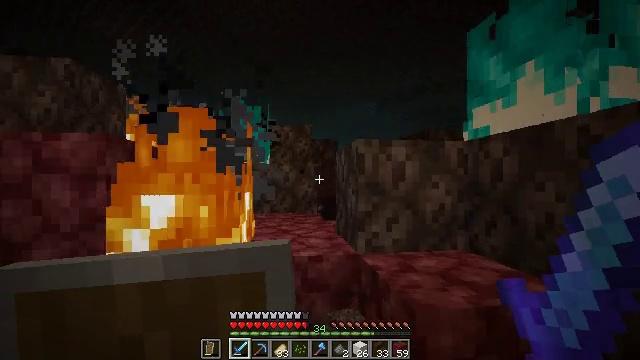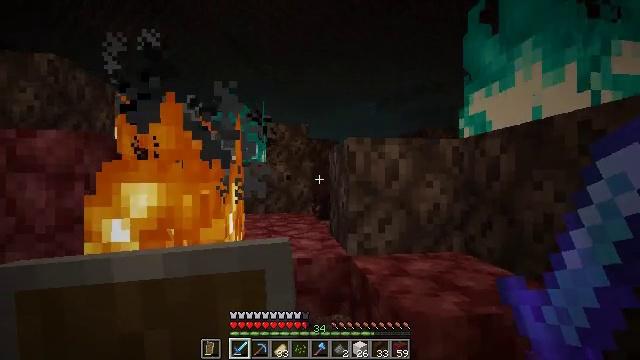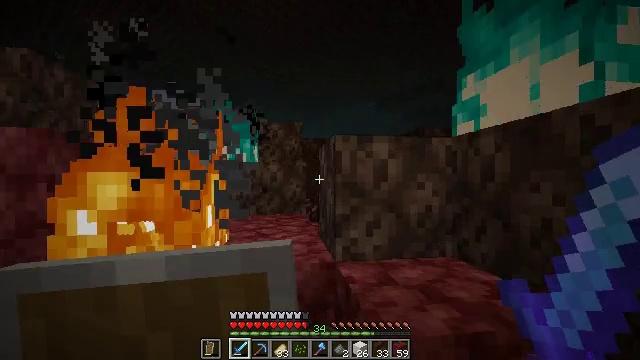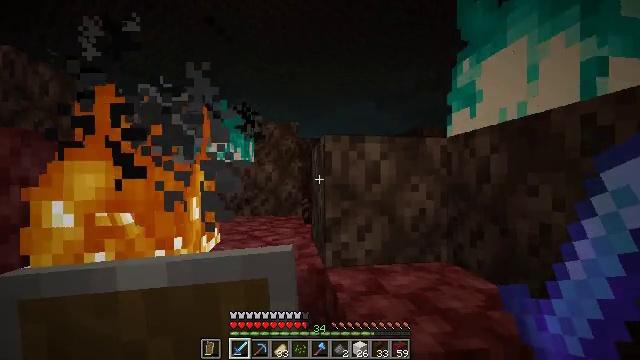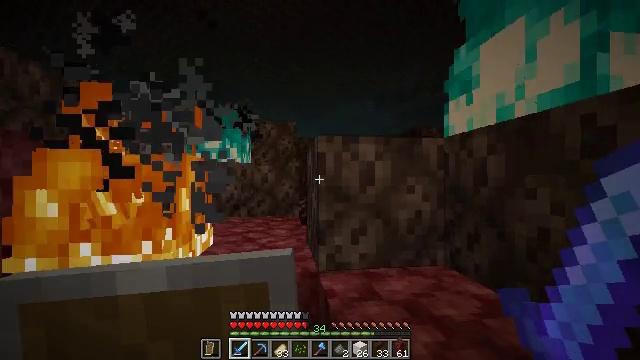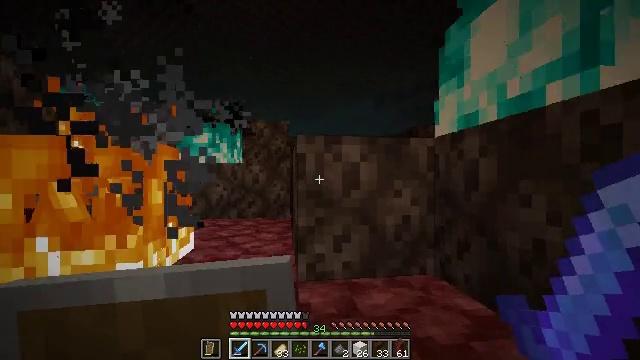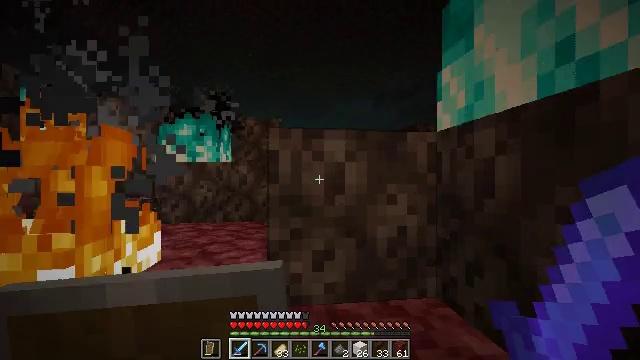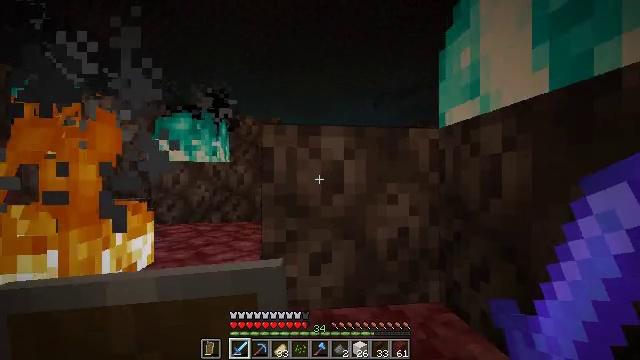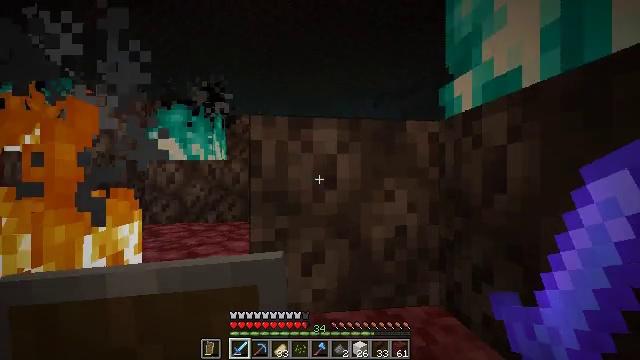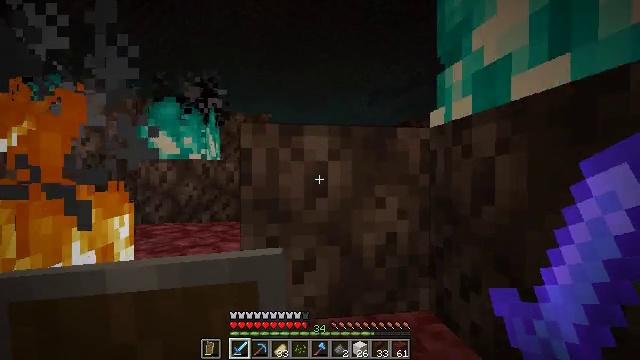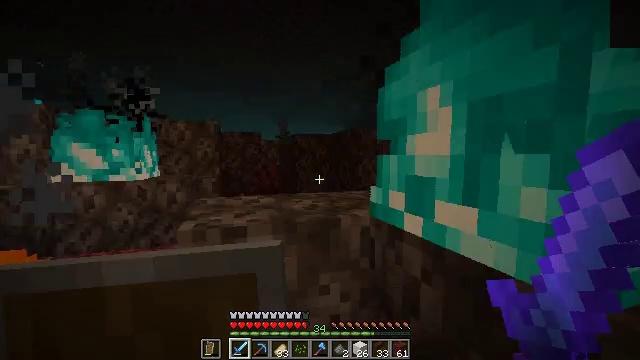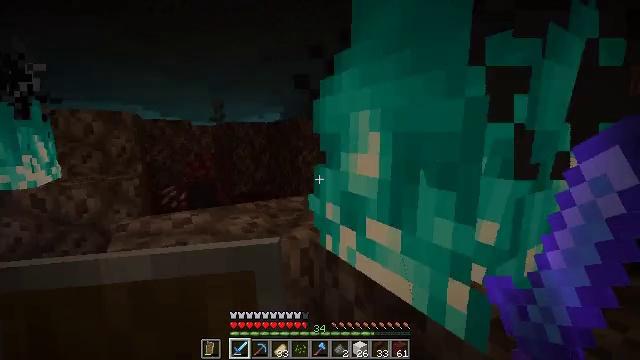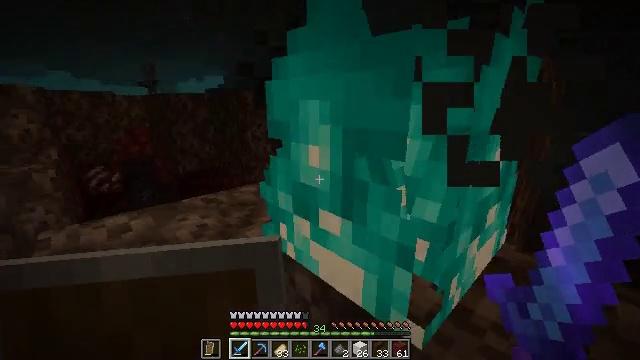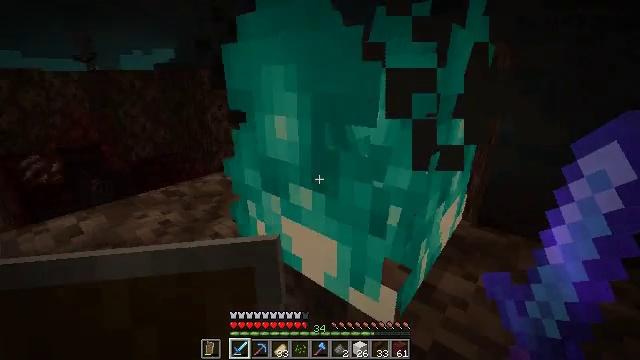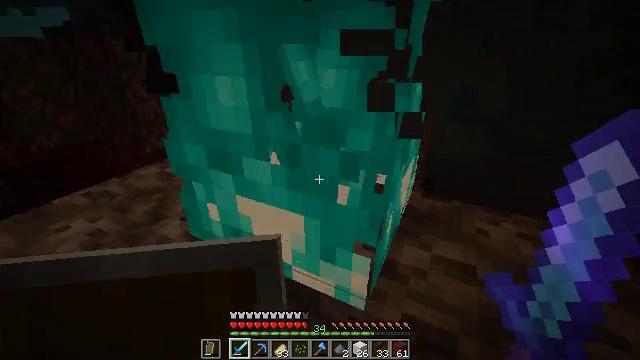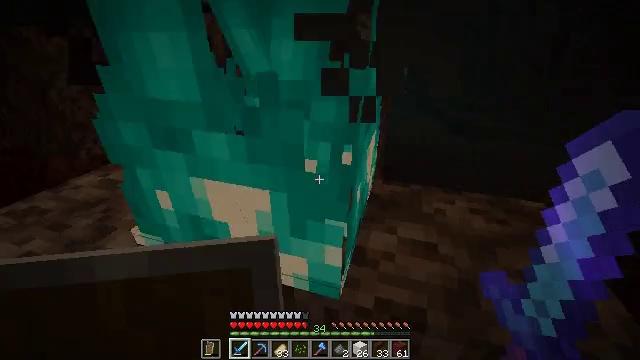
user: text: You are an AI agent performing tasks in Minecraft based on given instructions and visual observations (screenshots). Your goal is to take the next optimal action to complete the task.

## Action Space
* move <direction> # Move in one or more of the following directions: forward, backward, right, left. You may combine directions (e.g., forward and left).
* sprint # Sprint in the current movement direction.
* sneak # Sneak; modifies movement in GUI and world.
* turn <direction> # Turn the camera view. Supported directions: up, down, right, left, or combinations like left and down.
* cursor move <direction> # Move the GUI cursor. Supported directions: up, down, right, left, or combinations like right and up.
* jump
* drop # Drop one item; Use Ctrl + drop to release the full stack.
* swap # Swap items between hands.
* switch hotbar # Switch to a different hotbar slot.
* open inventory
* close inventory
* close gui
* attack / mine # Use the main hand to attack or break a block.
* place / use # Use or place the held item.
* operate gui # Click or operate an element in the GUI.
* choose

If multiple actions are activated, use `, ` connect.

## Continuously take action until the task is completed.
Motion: motion action
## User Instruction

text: Break the block holding the soul fire.
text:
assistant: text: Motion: move forward and move right
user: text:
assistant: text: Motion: move forward and move right
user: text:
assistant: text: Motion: move forward and move right
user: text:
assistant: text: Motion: move forward and move right
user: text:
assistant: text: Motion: move forward
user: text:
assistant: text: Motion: move forward
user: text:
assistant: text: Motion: move forward
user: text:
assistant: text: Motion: move forward
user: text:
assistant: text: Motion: move forward, turn down, jump
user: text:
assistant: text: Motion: move forward, turn right and down, jump
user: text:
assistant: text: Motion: move forward, turn right and down, jump
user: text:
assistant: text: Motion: move forward and move left, turn right and down, jump
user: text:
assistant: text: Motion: move forward and move left, turn right and down
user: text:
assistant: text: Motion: move forward and move left, turn right and down
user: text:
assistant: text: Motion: move left, turn right and down
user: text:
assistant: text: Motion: turn right and down, attack / mine
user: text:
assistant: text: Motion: attack / mine
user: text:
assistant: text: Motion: no_op
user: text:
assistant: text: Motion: attack / mine
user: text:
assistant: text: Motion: attack / mine
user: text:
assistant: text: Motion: attack / mine